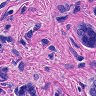
Metastatic tissue present: yes